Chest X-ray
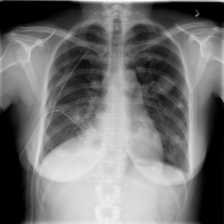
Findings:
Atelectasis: negative
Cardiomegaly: negative
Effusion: negative
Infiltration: negative
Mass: negative
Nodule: negative
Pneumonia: negative
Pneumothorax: negative
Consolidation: negative
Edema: negative
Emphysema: negative
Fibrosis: negative
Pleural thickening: negative
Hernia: negative